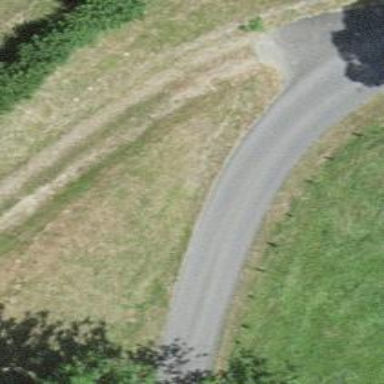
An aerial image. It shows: Unclassified road with asphalt surface.